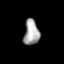
Tissue: prostate
Cell type: Myeloid cells
Senescence score: 0.7026
Nuclear area (px): 380
Mean DAPI intensity: 165.724